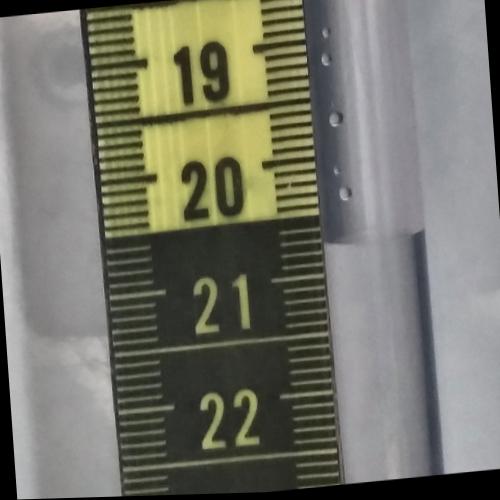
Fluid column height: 20.7 cm